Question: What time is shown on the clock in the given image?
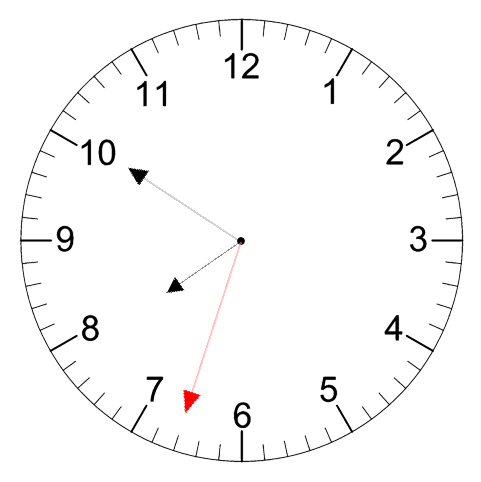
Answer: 07:50:33